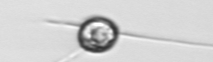
Label: Chaetoceros_danicus